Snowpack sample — Buffalo Mountain, Silverthorne, Colorado, USA (2/22/26, 2:02 PM MST)
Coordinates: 39.622, -106.113
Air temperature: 33 °F
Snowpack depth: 63 cm
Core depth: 10 cm
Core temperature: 32 °F
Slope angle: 11°, slope face: 116°
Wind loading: low
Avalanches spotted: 0
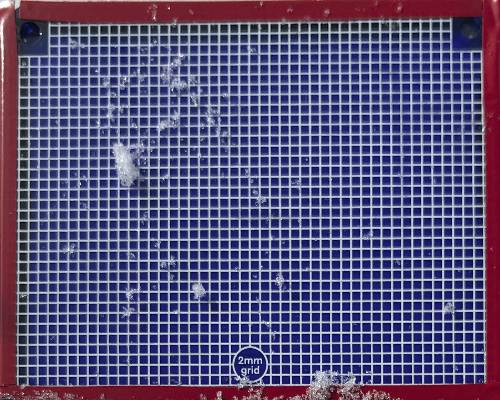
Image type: profile
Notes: In a firebreak similar to site 1, minimal wind loading with no spotted avalanches (not many faces in view though)